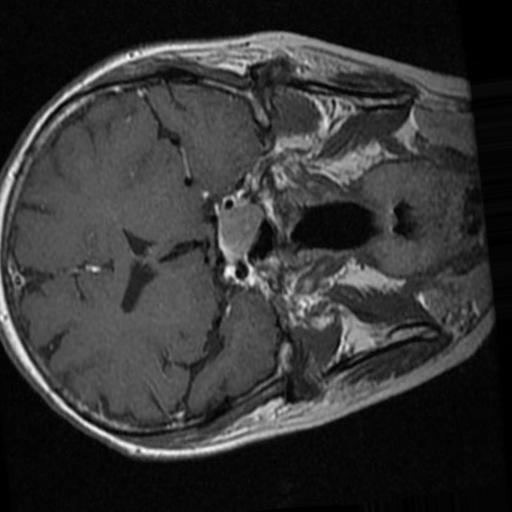
Label: brain_tumor